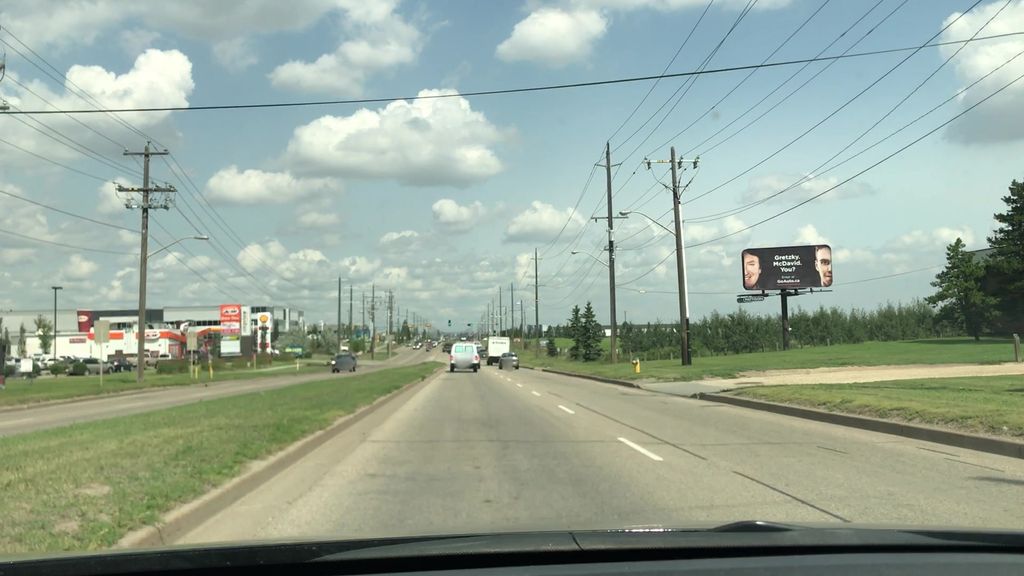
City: edmonton